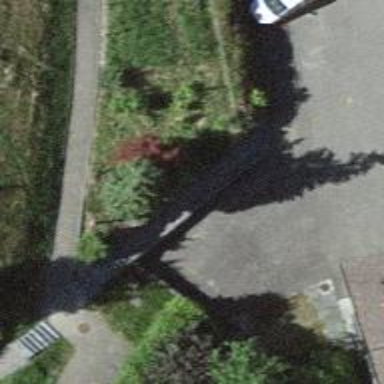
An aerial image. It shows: Set of steps on the road.